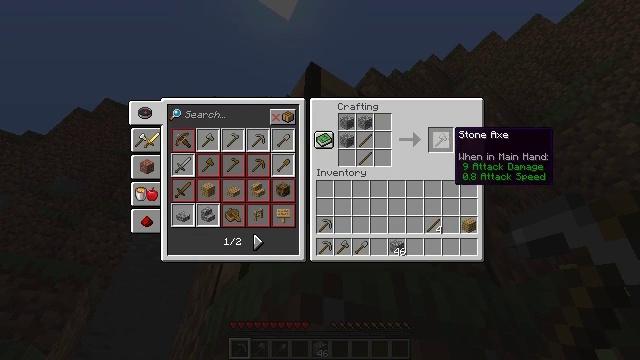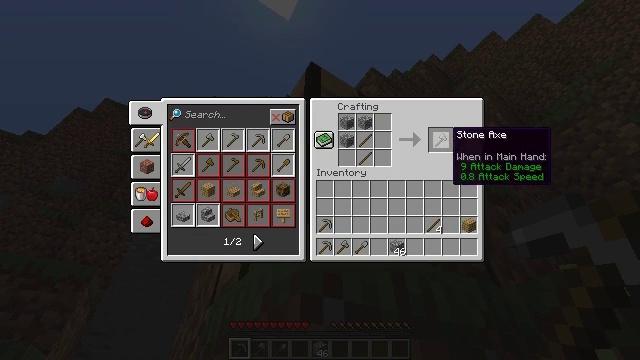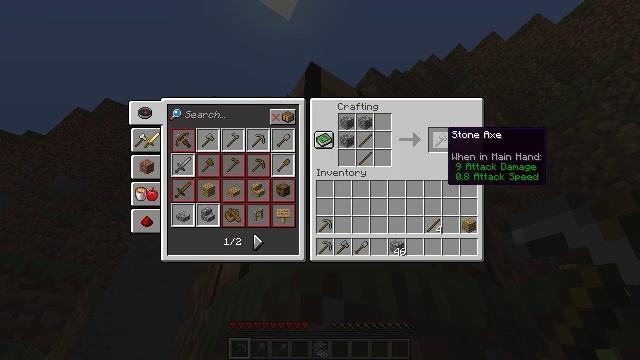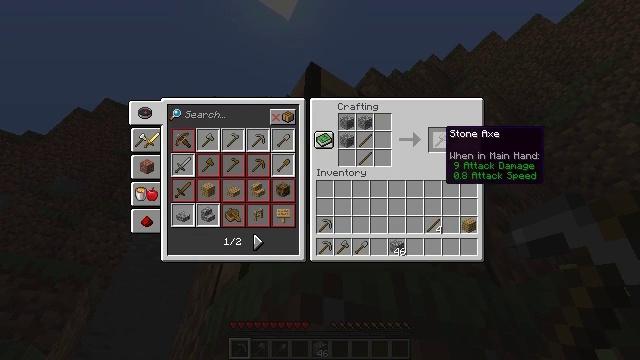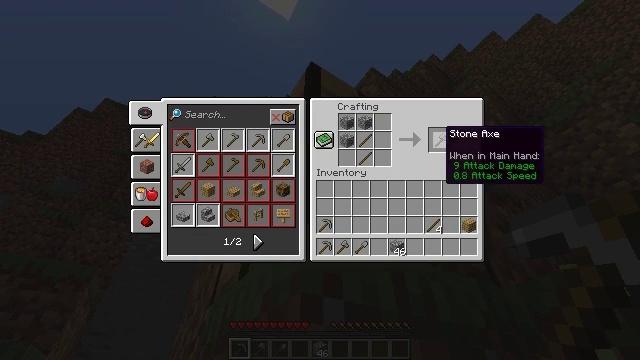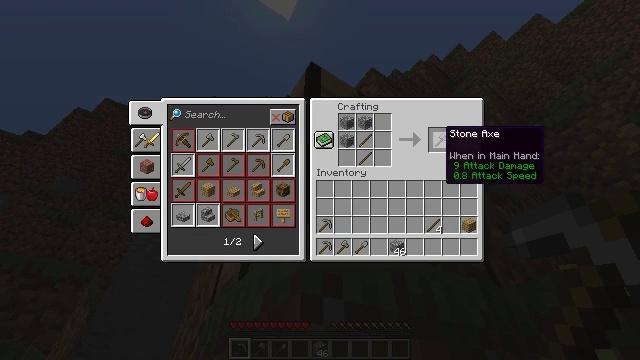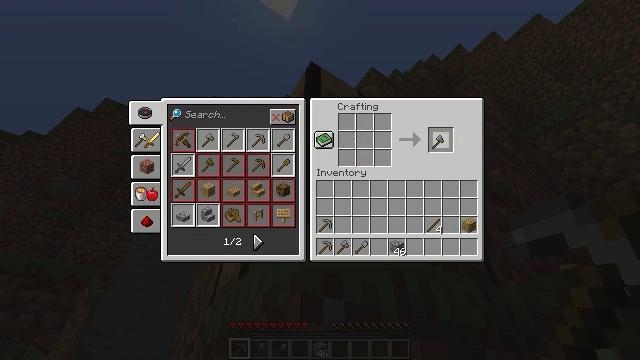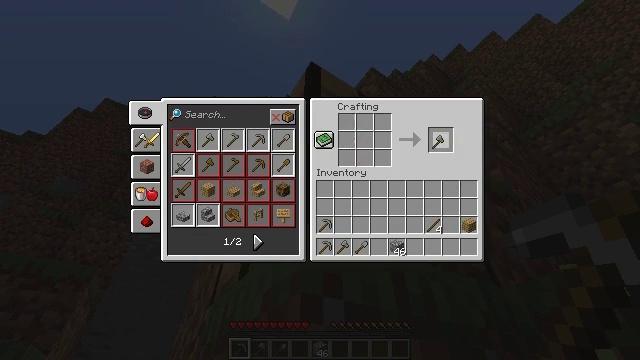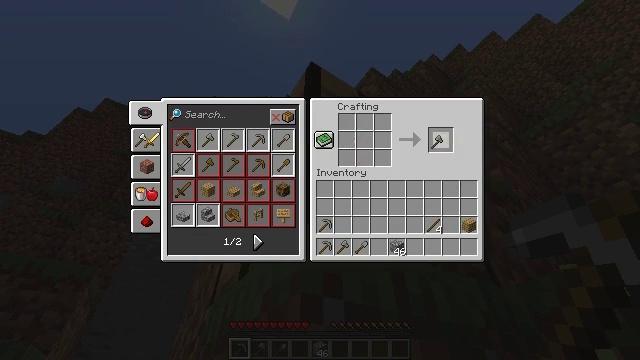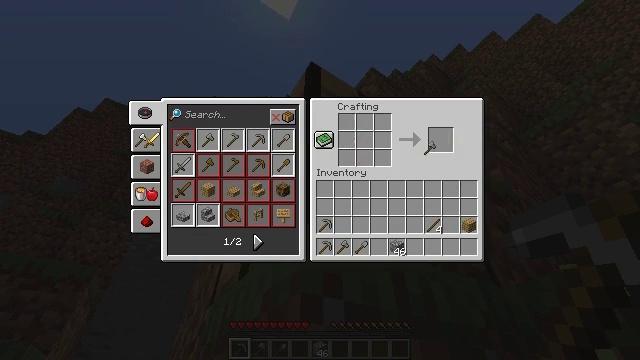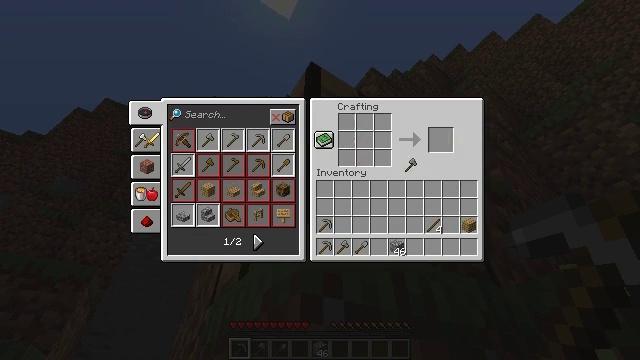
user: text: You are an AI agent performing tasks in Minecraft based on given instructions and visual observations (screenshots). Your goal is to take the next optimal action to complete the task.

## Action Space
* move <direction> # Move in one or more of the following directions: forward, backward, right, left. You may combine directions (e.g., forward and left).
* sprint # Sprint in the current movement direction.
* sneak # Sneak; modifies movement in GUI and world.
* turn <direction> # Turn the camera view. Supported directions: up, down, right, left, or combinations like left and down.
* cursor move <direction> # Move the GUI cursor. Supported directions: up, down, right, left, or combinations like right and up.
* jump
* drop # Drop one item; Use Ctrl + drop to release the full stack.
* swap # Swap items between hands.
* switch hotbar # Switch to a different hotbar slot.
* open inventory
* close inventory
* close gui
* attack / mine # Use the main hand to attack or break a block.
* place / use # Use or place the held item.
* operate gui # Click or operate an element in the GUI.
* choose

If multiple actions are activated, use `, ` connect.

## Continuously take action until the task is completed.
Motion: motion action
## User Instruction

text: Open a crafting table and craft the stone axe.
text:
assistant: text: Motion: no_op
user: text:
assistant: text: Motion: no_op
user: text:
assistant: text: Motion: no_op
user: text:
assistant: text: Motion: no_op
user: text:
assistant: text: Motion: no_op
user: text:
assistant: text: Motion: operate gui
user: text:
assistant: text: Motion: no_op
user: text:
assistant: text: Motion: no_op
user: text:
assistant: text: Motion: cursor move left
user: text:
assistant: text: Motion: cursor move left and down
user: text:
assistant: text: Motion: no_op